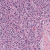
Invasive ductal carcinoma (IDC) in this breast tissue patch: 1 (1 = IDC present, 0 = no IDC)